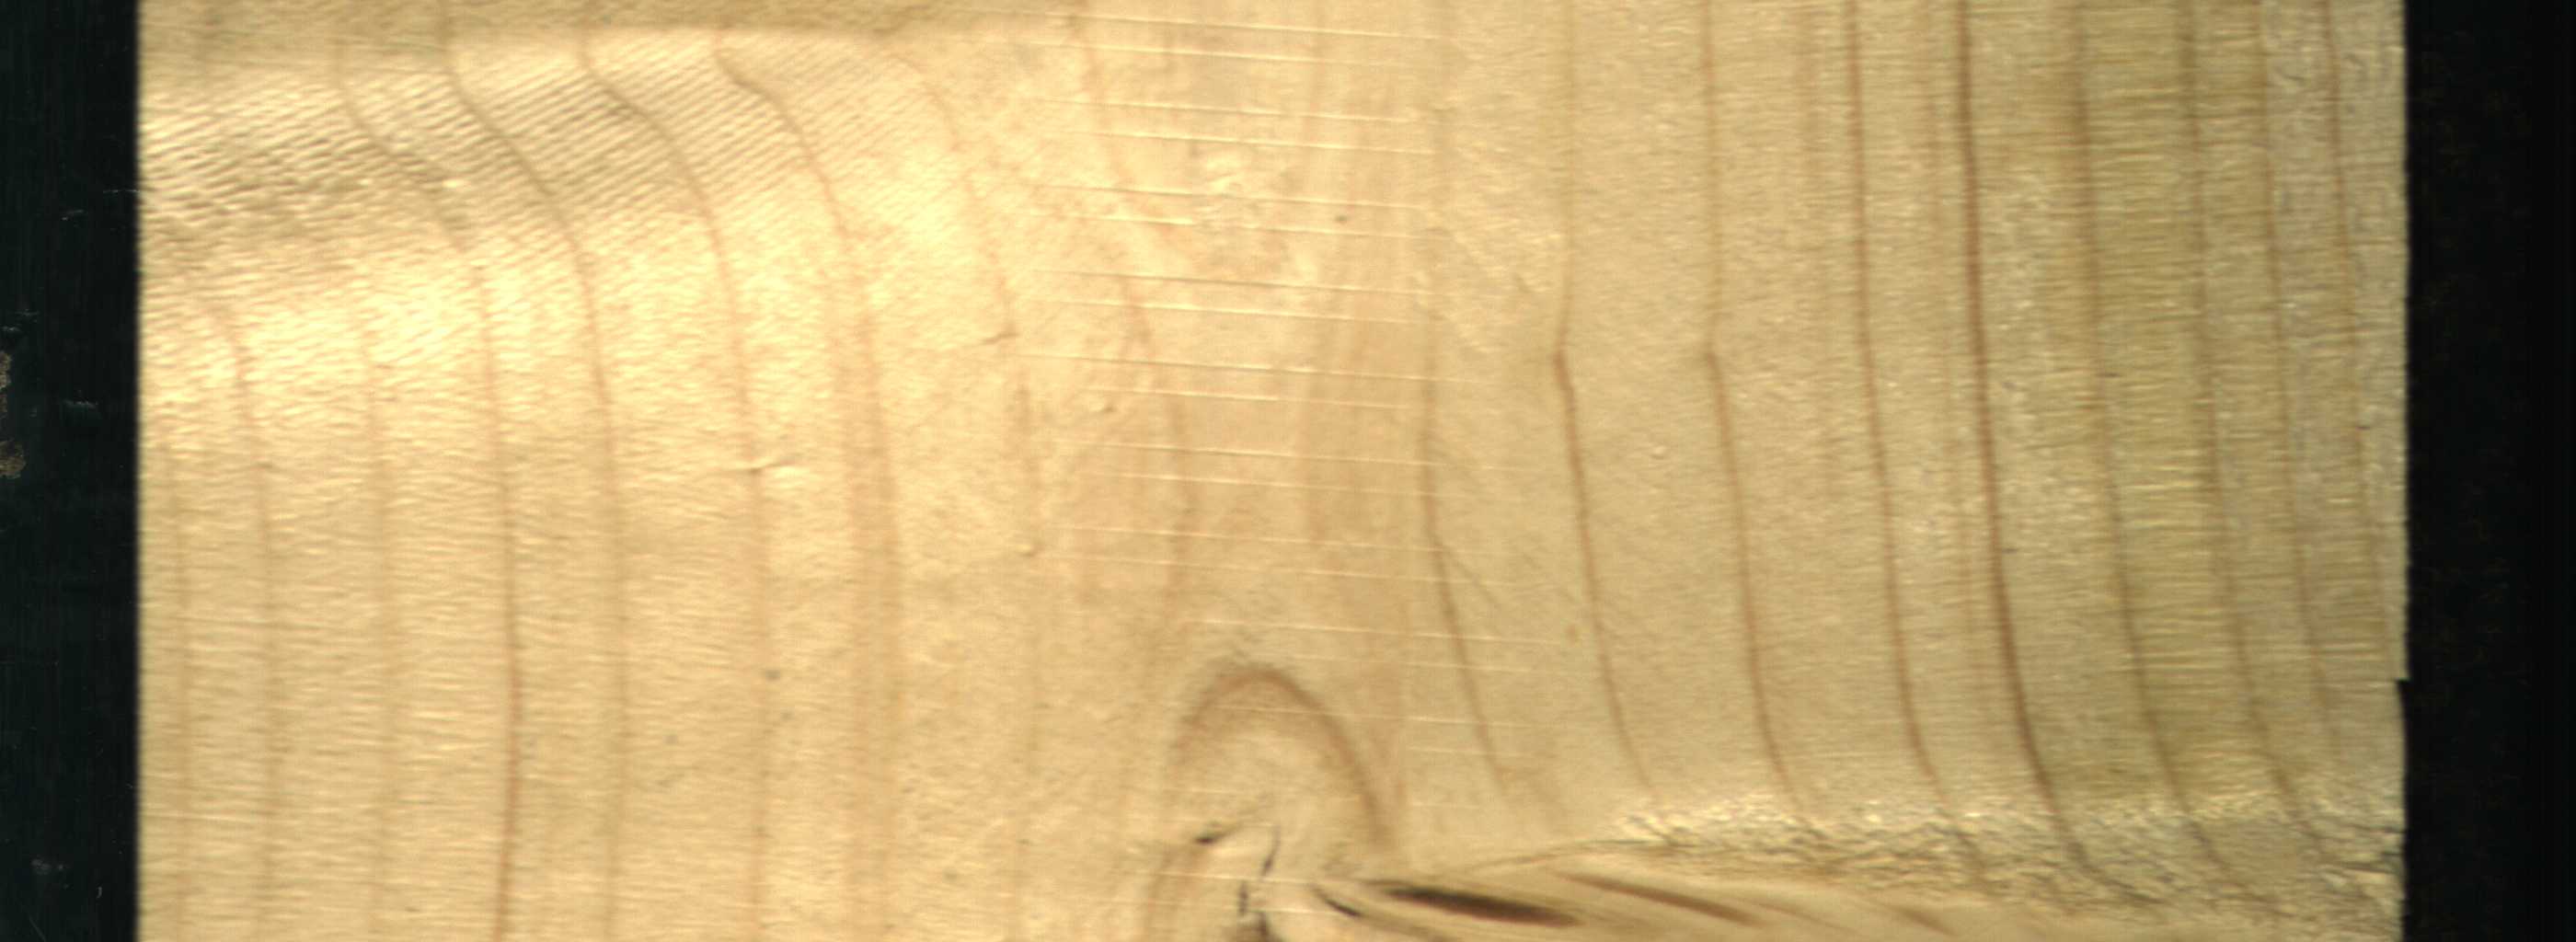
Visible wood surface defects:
Live_Knot